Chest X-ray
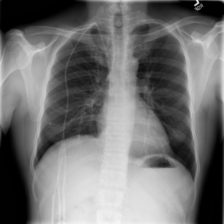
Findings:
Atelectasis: negative
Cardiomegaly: negative
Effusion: negative
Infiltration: positive
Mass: negative
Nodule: negative
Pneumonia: negative
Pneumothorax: negative
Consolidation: negative
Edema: negative
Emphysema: negative
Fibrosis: negative
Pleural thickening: negative
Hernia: negative